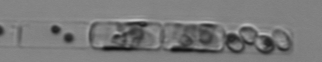
Label: Guinardia_delicatula_TAG_internal_parasite